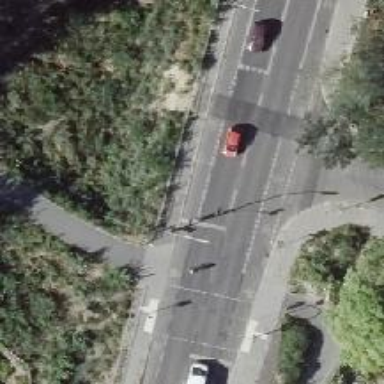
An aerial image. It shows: Asphalt road with sidewalks on both sides and designated cycle lane with asphalt surface.